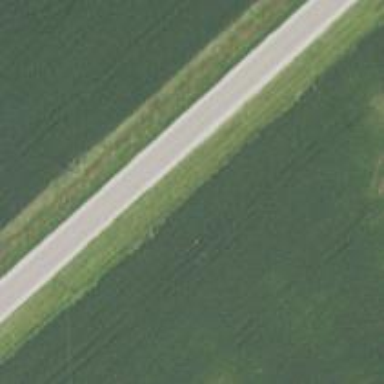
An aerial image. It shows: Secondary road.